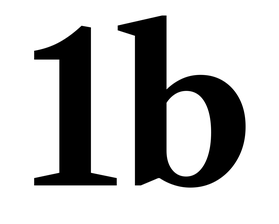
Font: LibreCaslonText_Bold